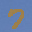
Label: 7